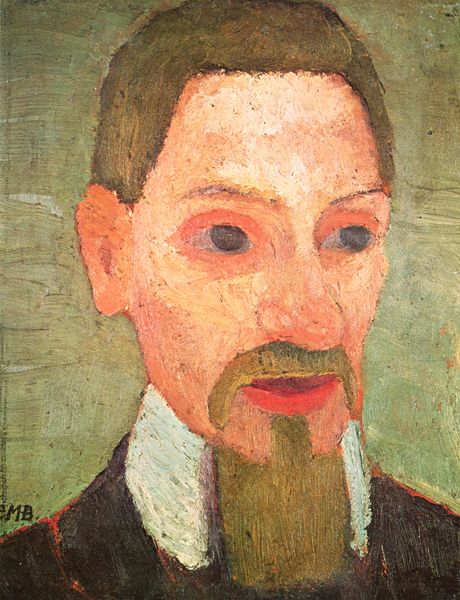
Titel: Porträt des Rainer Maria Rilke
Künstler: Paula Modersohn-Becker
Standort: Bremen
Institution: Sammlung Ludwig Roselius
Schlagwörter: gemälde, haut, kopf, mann, schatten, weiß, aquarell, grün, impressionismus, kubismus, braun, bunt, frisur, grau, haar, hintergrund, licht, mund, nase, ohr, profil, schwarz, stirn, blick, rot, beige, expressionismus, flächig, alt, anzug, bart, jacke, jung, schnurrbart, augen, gesicht, kragen, vollbart, bildnis, portrait, porträt, signatur, öl, pastos, auge, haare, adel, augenbrauen, blaue augen, brustbild, brünett, lippen, ohren, rosa, scheitel, vornehm, moderne, abstrakt, farben, farbe, lila, ölgemälde, schnurbart, brauen, ölfarben, dreiviertelprofil, kinnbart, schnauzer, farbflächen, strich, augenringe, hohe stirn, selbstbildnis, freud, ohrmuschel, pfarrer, portät, dreiviertelporträt, priester, gedeckte farben, weißer kragen, gün, rote lippen, harr, bärtchen, schneuzer, volle lippen, große augen, moderson-becker, stoisch, grüner hintergrund, schulterportrait, modersohn-becker, paula modersohn-becker, pmb, schwarzes hemd, mb, kopf eines mannes, rote lippe, kinbart